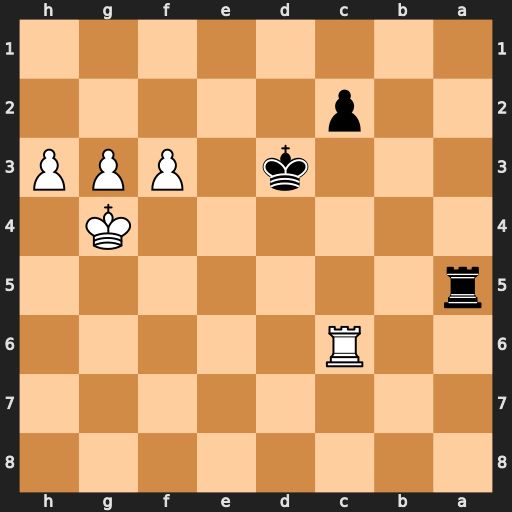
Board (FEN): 8/8/2R5/r7/6K1/3k1PPP/2p5/8
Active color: b
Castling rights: -
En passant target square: -
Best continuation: Ra4+ f4 Rc4